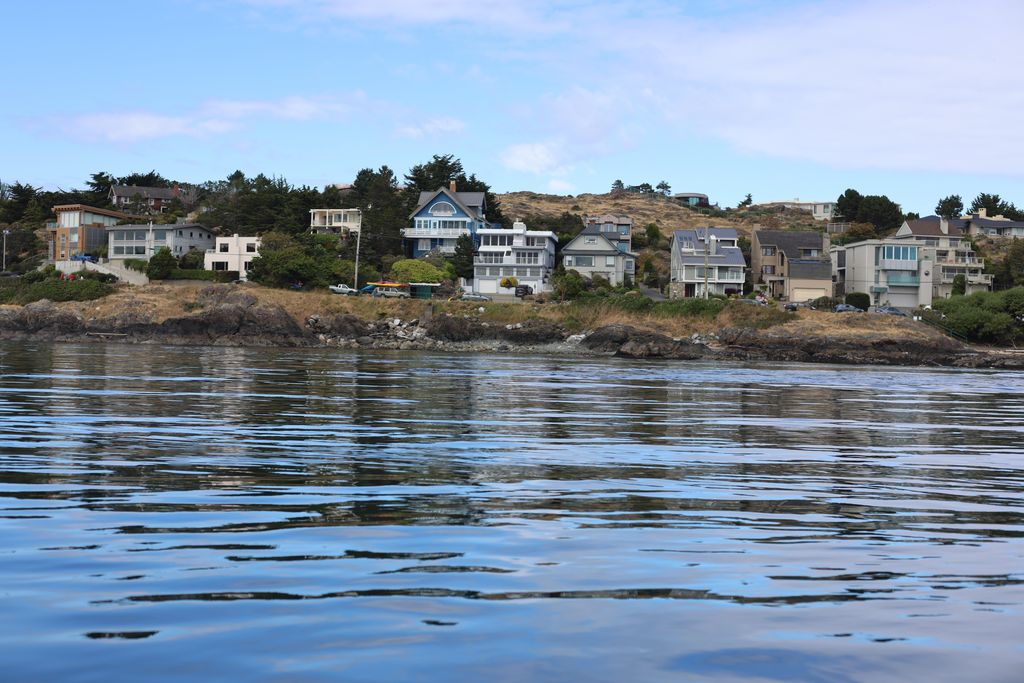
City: victoria